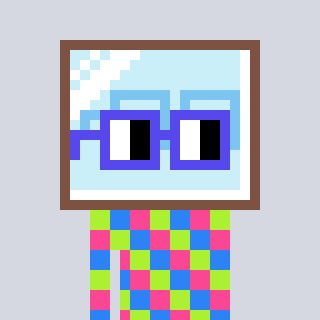
a pixel art character with square blue glasses, a mirror-shaped head and a blue-colored body on a cool background